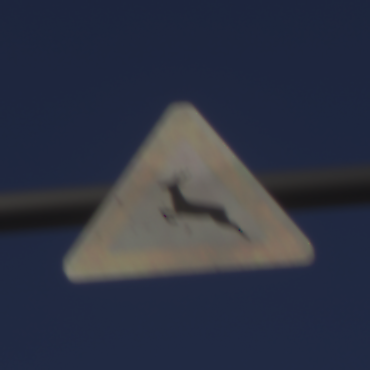
Verkehrszeichen: WildwechselRechts
Umgebung: Outdoor, Nature
Tageszeit: MorningAfternoon
Wetter: Clear
Licht: Natural
Jahreszeit: Winter
Kontrast: HighContrast